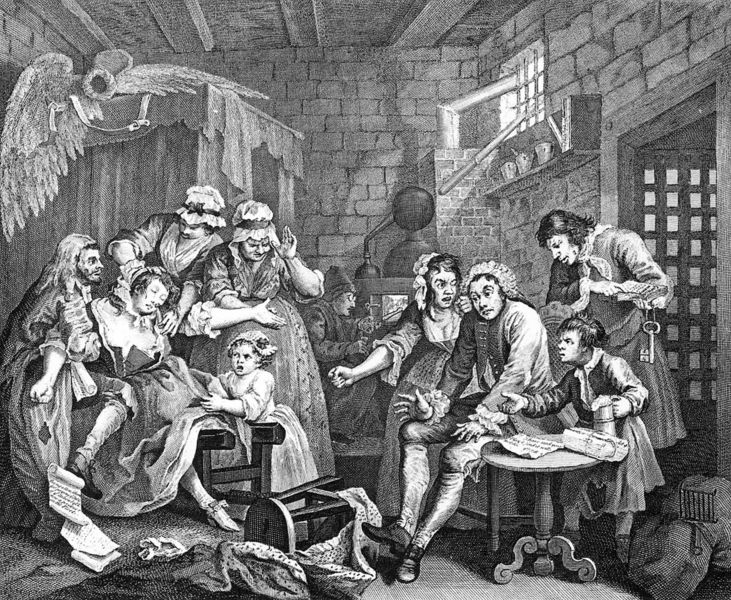
Titel: A Rake´s Progress Bl.1
Künstler: William Hogarth
Institution: London, Sir John Soane´s Museum
Schlagwörter: flügel, mann, frauen, menschen, mädchen, sitzen, fenster, frau, hut, licht, raum, tisch, zeichnung, haube, leute, halten, innenraum, gitter, familie, kind, kinder, ofen, perücke, papiere, mauer, hocker, schemel, stube, junge, weinen, druck, stich, streit, gefängnis, kerker, baldachin, schlüssel, zahnarzt, seriendruck, verpottung